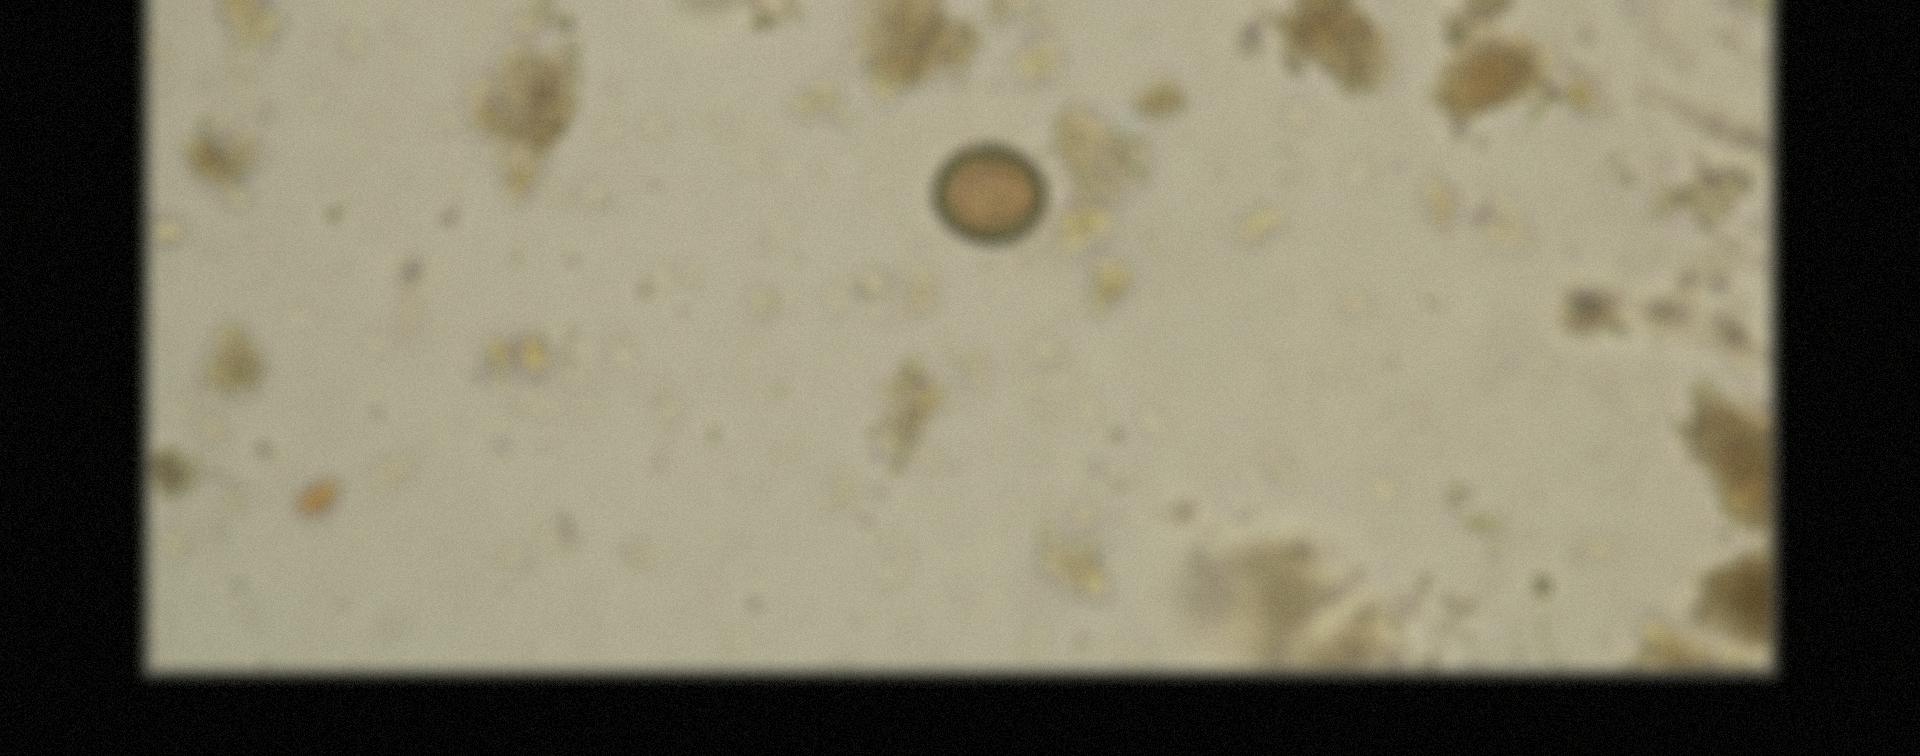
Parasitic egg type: Taenia spp. egg